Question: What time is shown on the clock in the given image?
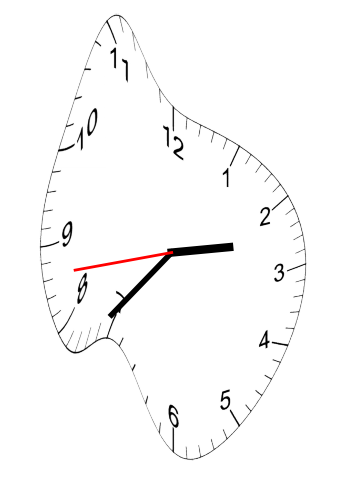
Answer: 02:36:43